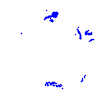
Particle: kaon